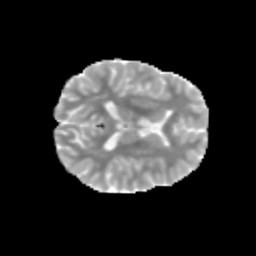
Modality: MD
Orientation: axial
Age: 12
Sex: female
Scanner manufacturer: siemens
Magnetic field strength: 3 T
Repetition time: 3.8 s
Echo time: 0.07 s